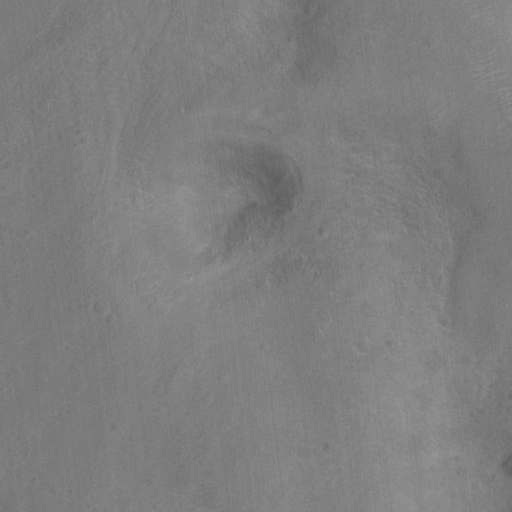
Classes present: Background